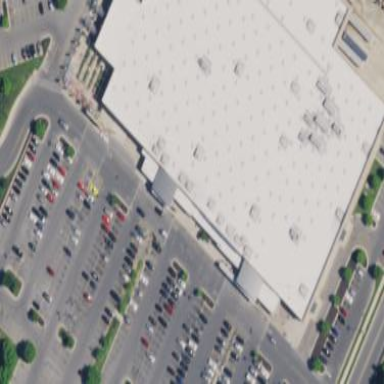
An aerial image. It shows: Retail building housing supermarket.